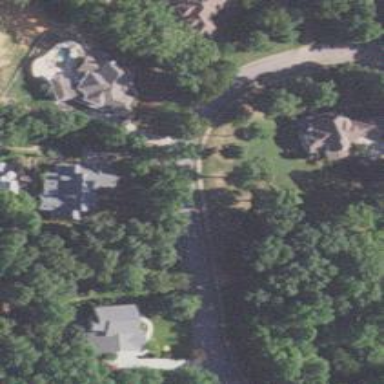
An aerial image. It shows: Residential road with sidewalk on the left.